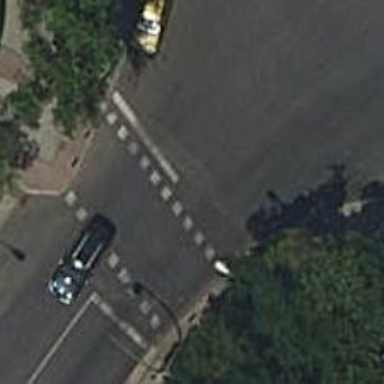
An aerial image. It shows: Footway crossing equipped with traffic signals.